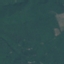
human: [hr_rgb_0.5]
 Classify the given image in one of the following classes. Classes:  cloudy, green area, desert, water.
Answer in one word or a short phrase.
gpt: green area